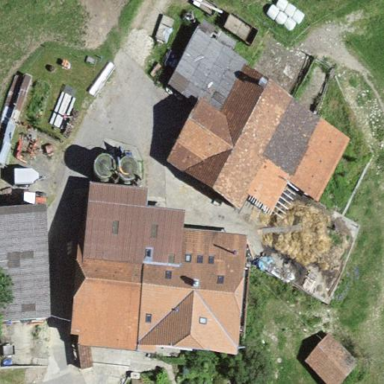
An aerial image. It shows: Farm building.